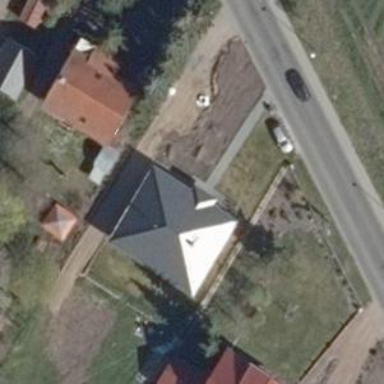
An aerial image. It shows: Part of building.